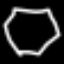
Label: octagon